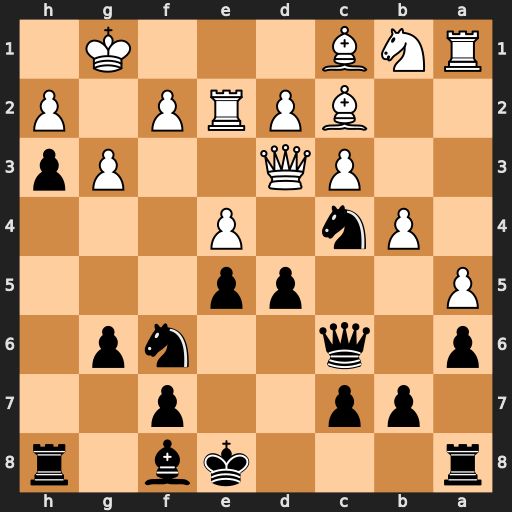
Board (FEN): r3kb1r/1pp2p2/p1q2np1/P2pp3/1Pn1P3/2PQ2Pp/2BPRP1P/RNB3K1
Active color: b
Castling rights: kq
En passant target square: -
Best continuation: dxe4 Rxe4 Qxe4 Qxe4 Nxe4